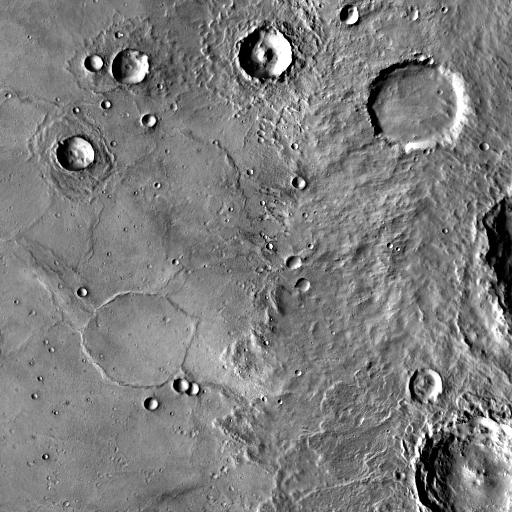
Crater classes present: Background, Other, Layered, Buried, Secondary